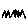
Label: zigzag